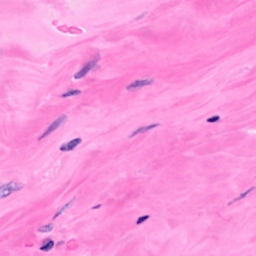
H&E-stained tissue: Breast